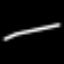
Label: chair